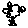
Label: tree